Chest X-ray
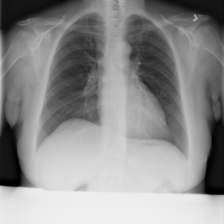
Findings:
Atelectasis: negative
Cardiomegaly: negative
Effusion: negative
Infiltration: negative
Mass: negative
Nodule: negative
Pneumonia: negative
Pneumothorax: negative
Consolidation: negative
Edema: negative
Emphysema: negative
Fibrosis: negative
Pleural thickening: negative
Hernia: negative